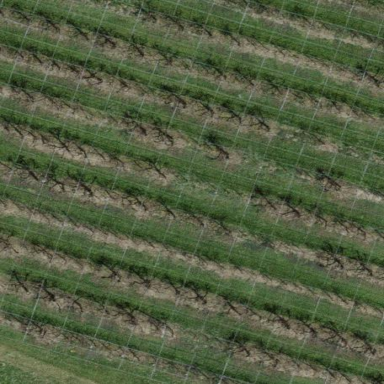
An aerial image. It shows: Orchard.